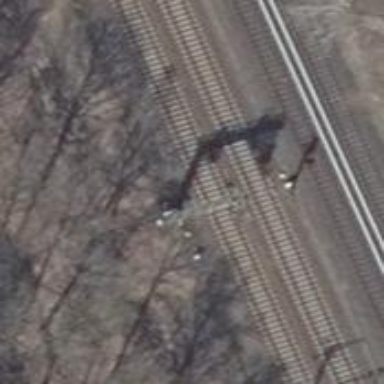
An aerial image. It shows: Railway signal.